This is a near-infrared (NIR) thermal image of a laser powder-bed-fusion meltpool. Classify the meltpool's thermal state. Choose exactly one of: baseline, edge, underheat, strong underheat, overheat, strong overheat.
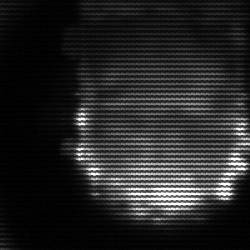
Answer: baseline